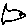
Label: fish